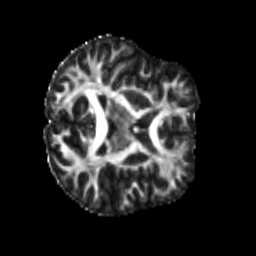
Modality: FA
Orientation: axial
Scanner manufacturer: siemens
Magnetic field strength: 3 T
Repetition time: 4 s
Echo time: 0.0594 s